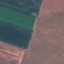
Land use / land cover class: AnnualCrop